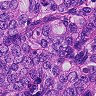
Metastatic tissue present: yes